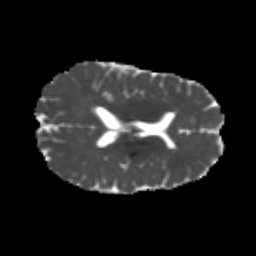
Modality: MD
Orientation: axial
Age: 23
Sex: female
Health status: healthy
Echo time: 0.074 s